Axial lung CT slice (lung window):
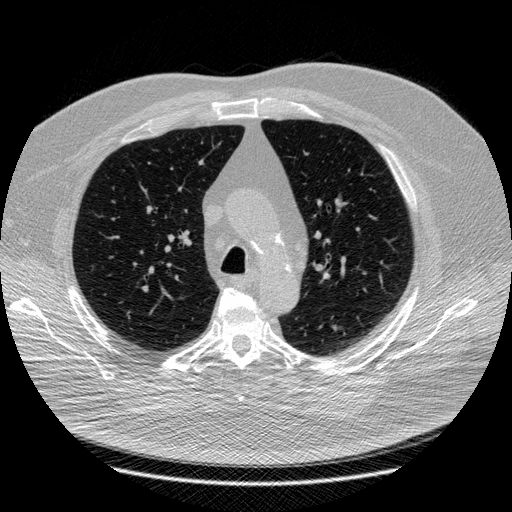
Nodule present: no